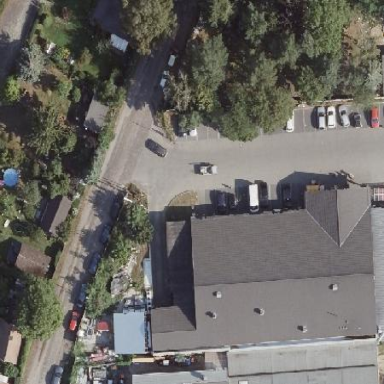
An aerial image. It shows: Retail building.